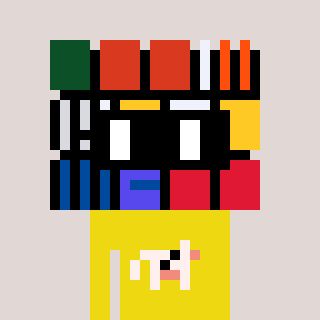
a pixel art character with square black glasses, a abstract-shaped head and a yellow-colored body on a warm background